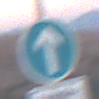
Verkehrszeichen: VorgeschriebeneFahrtrichtungGeradeaus
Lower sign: SonstigeFahrzeugePersonengruppenFrei1
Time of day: SunriseSunset
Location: Outdoor (Nature)
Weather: Clear
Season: NotSpecified
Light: Natural